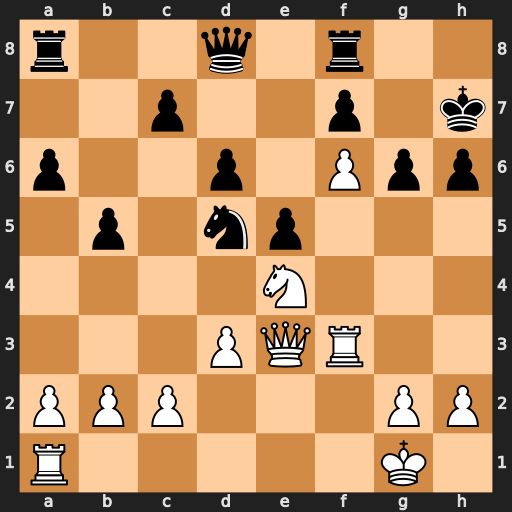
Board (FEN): r2q1r2/2p2p1k/p2p1Ppp/1p1np3/4N3/3PQR2/PPP3PP/R5K1
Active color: w
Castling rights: -
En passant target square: -
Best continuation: Qxh6+ Kxh6 Rh3#